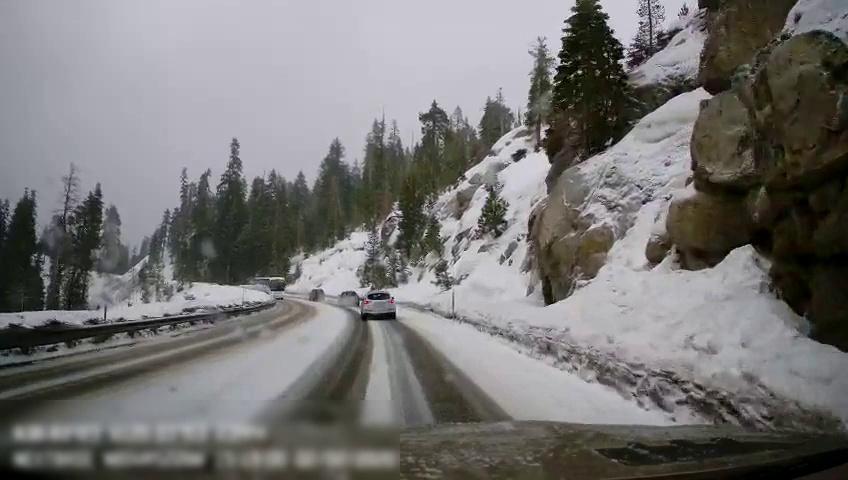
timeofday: Day
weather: Snowy
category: Drivable Space
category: Vehicles | Bus
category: Vehicles | Car
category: Vehicles | Car
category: Vehicles | Car